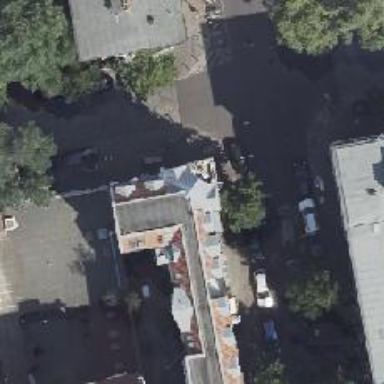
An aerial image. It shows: Kiosk shop.